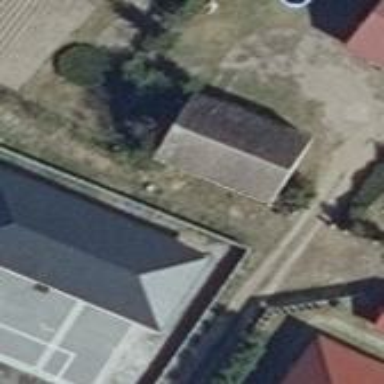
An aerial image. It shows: Outbuilding.